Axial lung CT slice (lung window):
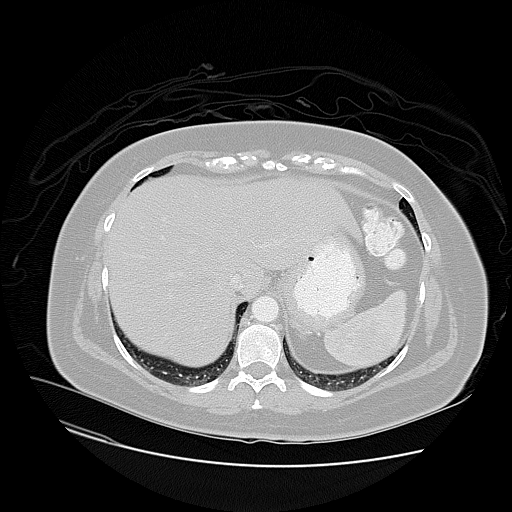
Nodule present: no